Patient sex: M
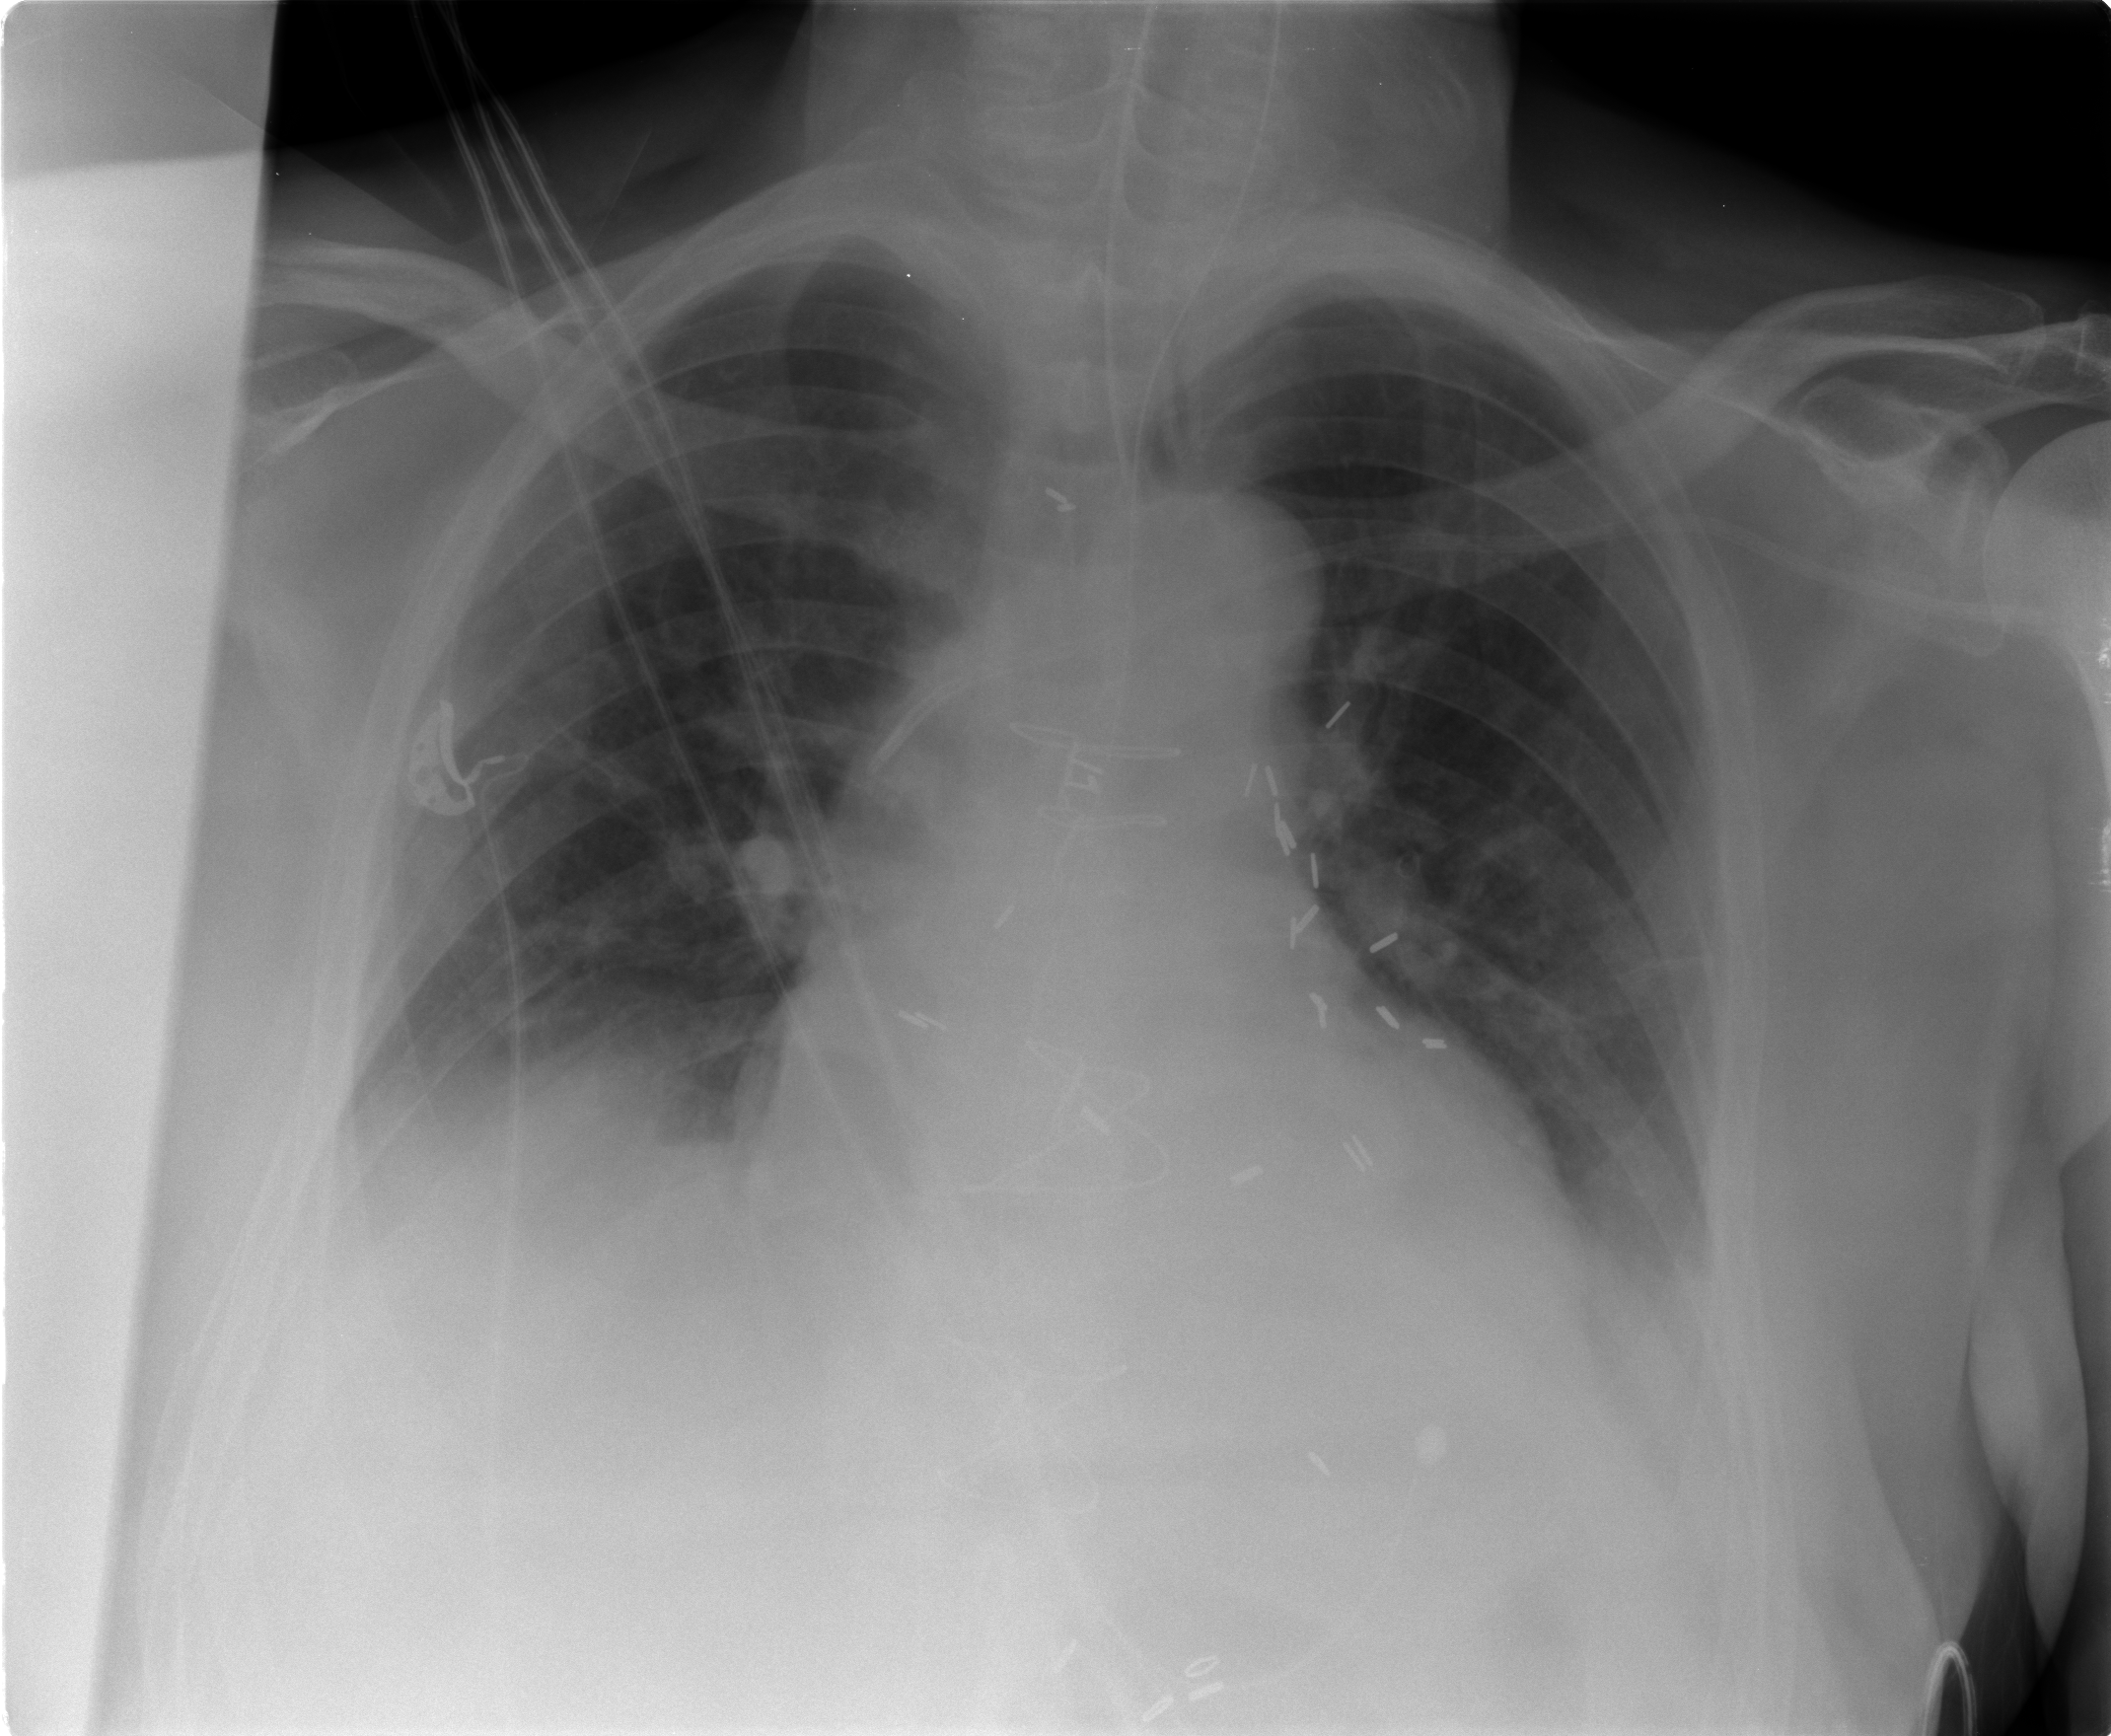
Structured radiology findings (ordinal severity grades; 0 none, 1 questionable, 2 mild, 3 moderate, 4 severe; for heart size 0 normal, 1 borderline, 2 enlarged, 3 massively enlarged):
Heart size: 1
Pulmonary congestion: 1
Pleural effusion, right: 2
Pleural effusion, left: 2
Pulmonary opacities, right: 0
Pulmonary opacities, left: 0
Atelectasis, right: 2
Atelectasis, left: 2